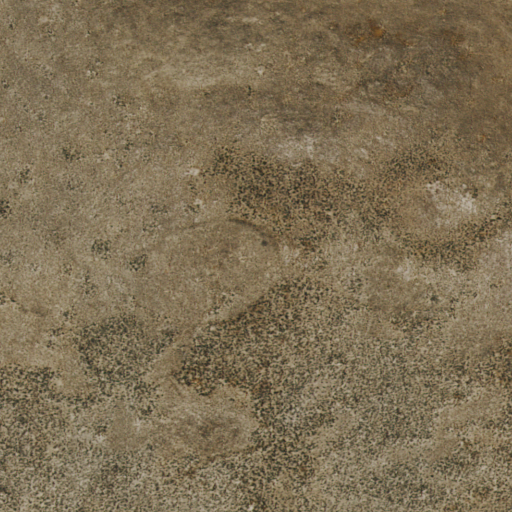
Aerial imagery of mountain in Nevada named Maiden Butte containing only shrub